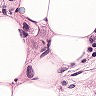
Metastatic tissue present: yes